Field crop: maize
Growth stage: 2
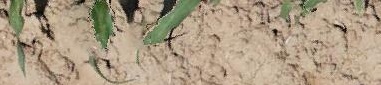
Species: maize